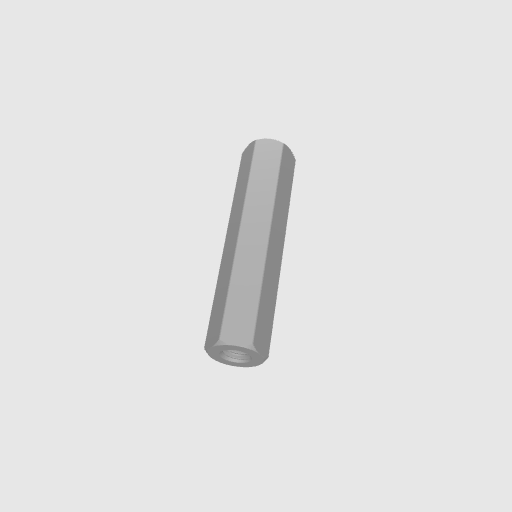
Part: Standoff8RID32